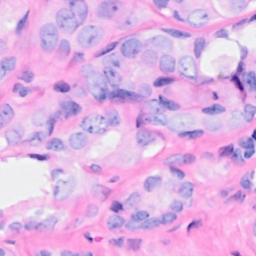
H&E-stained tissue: Breast